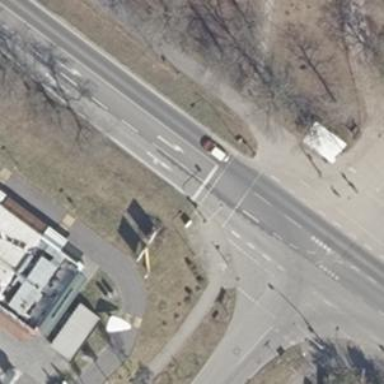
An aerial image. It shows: Crossing with traffic signals.